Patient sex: M
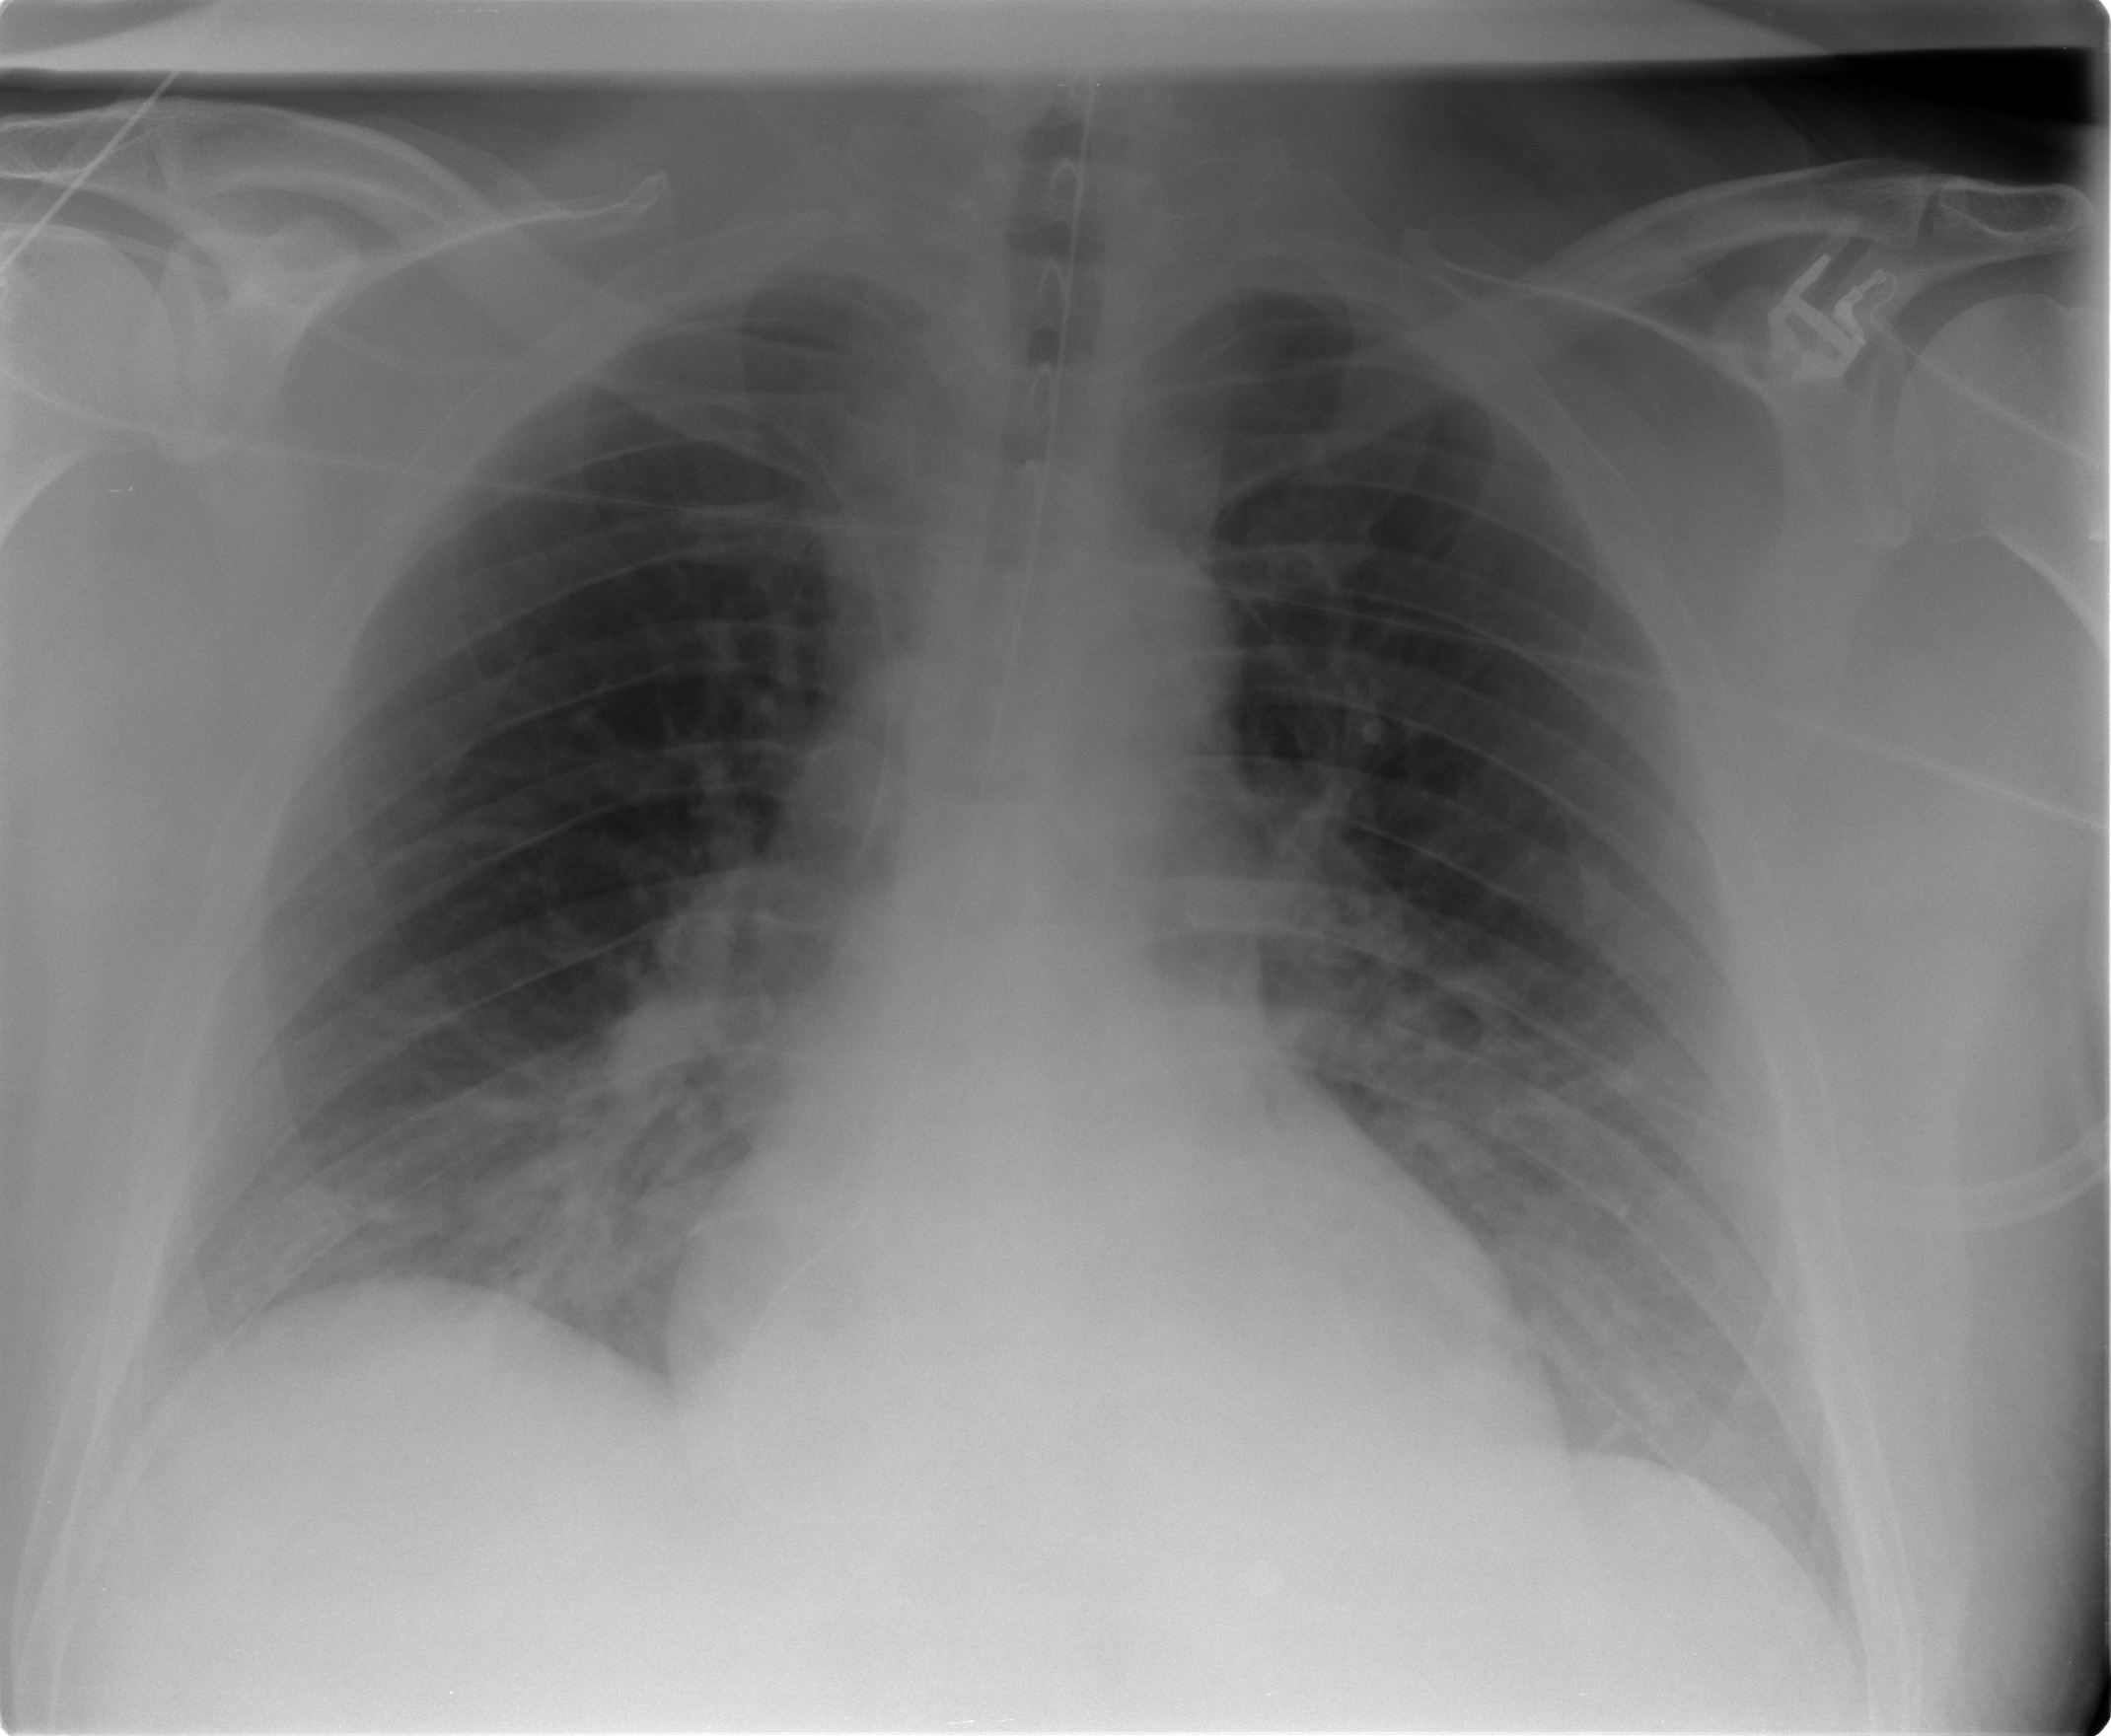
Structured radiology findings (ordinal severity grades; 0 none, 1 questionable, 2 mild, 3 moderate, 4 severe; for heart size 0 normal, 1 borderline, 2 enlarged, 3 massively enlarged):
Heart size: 2
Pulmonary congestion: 2
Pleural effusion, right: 0
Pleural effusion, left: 0
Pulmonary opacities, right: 0
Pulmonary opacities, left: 0
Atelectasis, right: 2
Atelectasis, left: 2